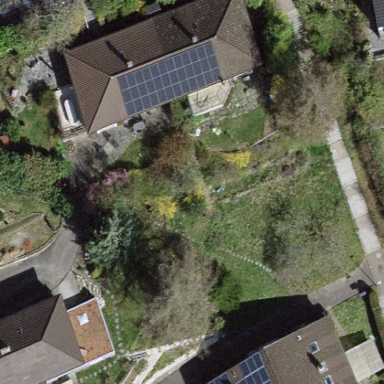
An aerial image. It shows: Semi-detached house.